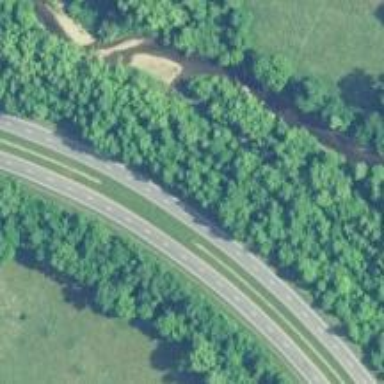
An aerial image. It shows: Trunk highway with expressway features.